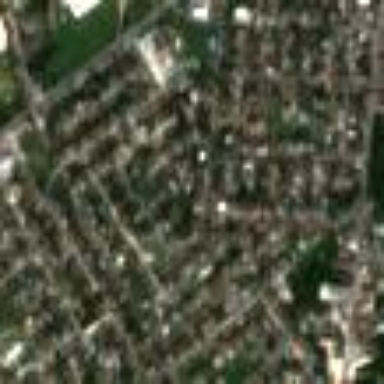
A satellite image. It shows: Residential area within subdivision.